Aerial crown-view tile of a tropical tree (Barro Colorado Island, Panama), acquired 20240918:
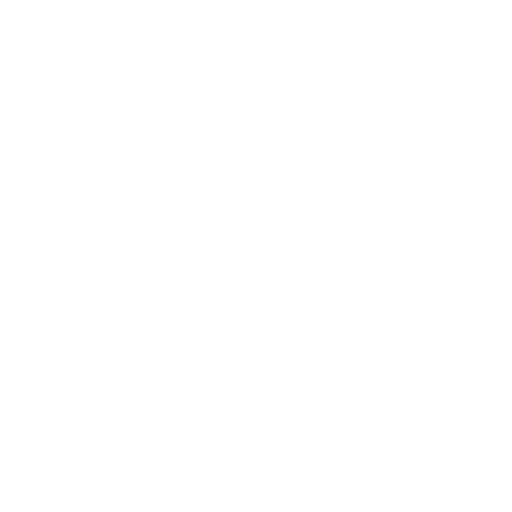
Species: Anacardium excelsum
GBIF accepted scientific name: Anacardium excelsum
Crown area: 321.948 m²